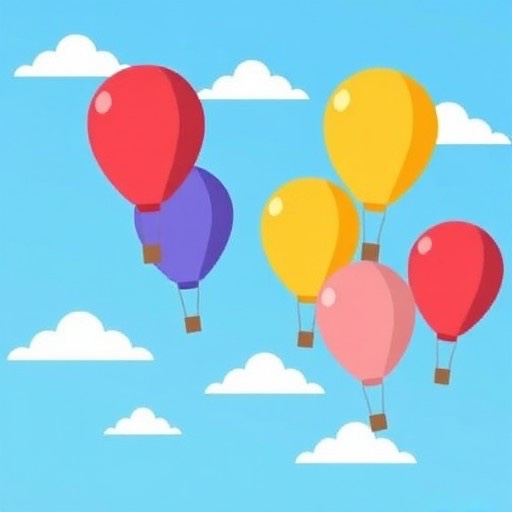
Category: Birthday